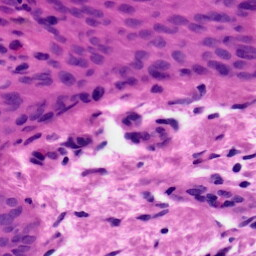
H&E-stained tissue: Skin